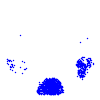
Particle: electron